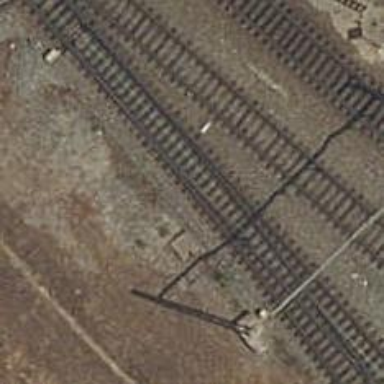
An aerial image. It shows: Railway switch.